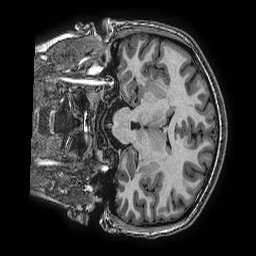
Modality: T1w
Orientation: coronal
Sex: female
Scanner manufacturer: ge
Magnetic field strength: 3 T
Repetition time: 0.0077 s
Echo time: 0.003436 s